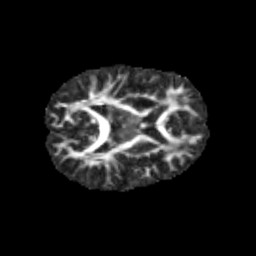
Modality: FA
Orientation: axial
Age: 12
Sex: male
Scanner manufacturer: siemens
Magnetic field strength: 3 T
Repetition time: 3.8 s
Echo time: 0.07 s